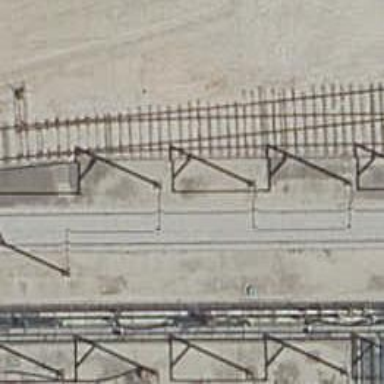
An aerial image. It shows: Railway yard with electrified contact lines.